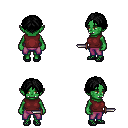
a pixel art fantasy rpg character, female body template, orc, green skin, maroon sleeveless shirt, magenta pants, black parted hairstyle, ghillies, dagger, four views (front, back, left, right), 2x2 character sprite sheet, small pixel art, hard edges, no anti-aliasing